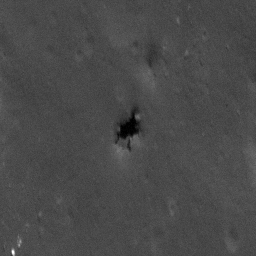
Pit: Picard 1
Host crater: Picard
Host type: impact_melt
Lunar coordinates: latitude 14.471, longitude 54.659